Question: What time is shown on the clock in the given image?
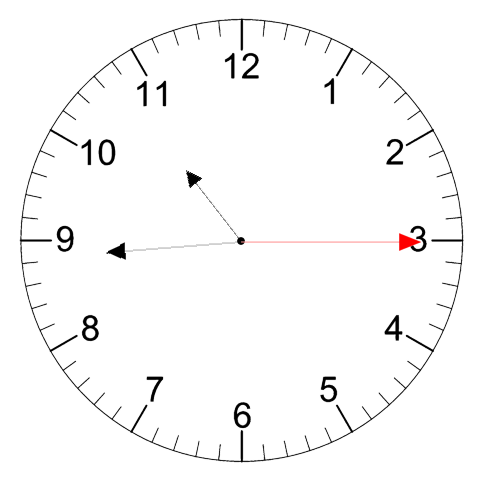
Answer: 10:44:15